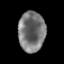
Tissue: lung
Cell type: Epithelial cells
Senescence score: 0.1725
Nuclear area (px): 1050
Mean DAPI intensity: 118.38